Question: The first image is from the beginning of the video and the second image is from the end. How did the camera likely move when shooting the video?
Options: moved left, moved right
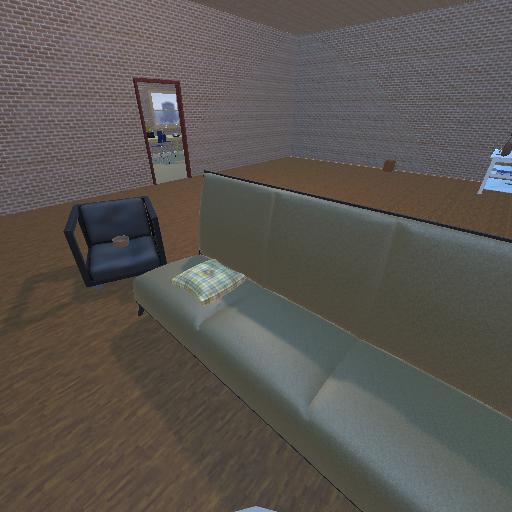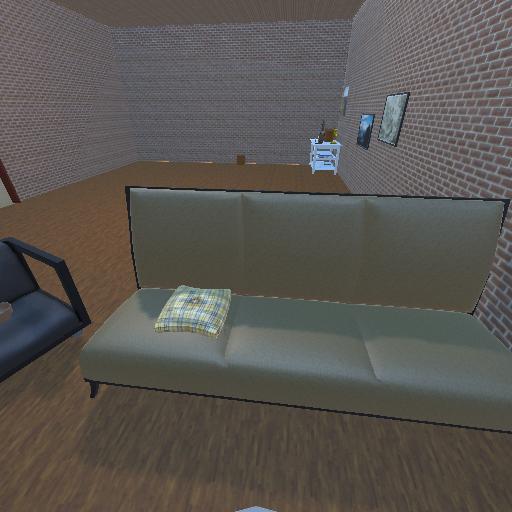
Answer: moved left